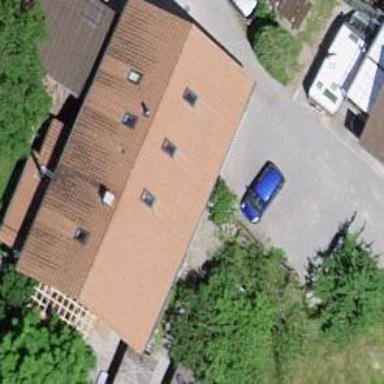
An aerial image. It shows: Residential building.